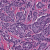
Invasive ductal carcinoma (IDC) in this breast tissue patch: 1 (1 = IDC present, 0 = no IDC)